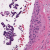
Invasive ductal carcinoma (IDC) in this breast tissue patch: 1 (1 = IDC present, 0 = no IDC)